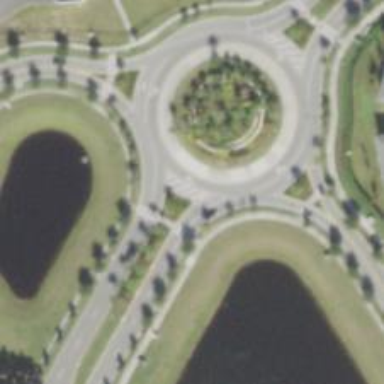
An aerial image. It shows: Tertiary road with asphalt surface leading to roundabout.